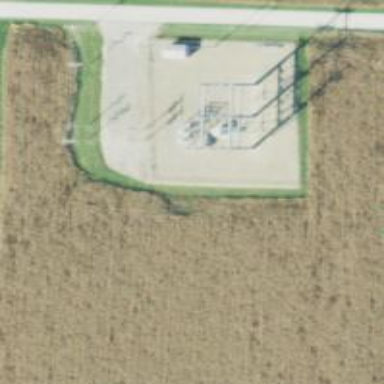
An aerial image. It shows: Distribution level power substation enclosed by fence.